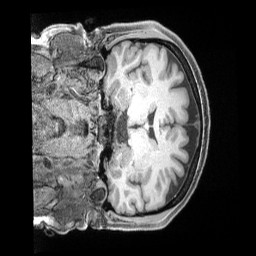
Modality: T1w
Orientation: coronal
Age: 39
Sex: female
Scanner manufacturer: siemens
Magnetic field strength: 3 T
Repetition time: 2 s
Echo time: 0.00211 s